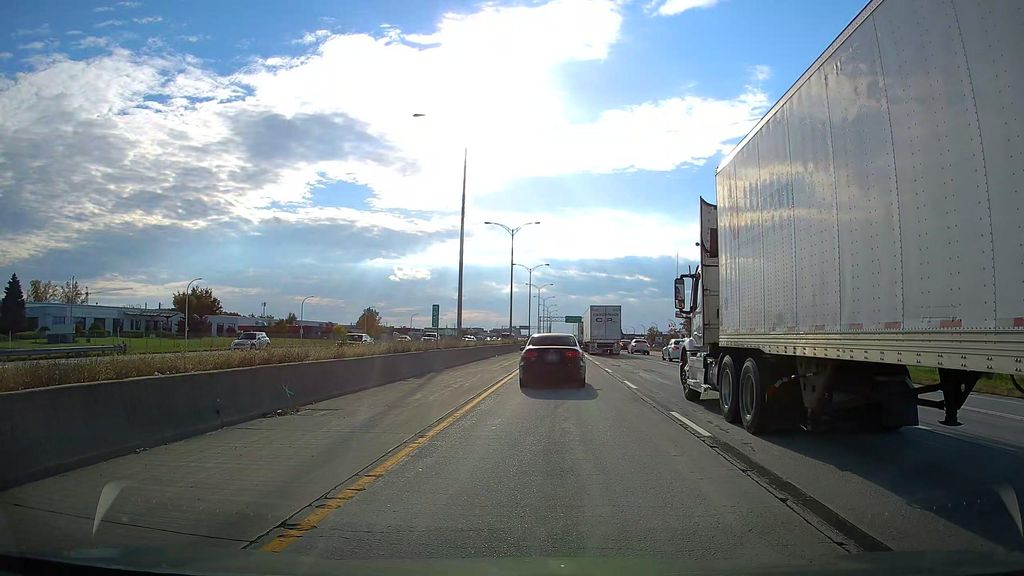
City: montreal